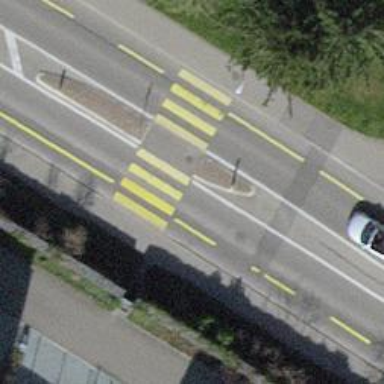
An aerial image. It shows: Marked crossing with visible markings.